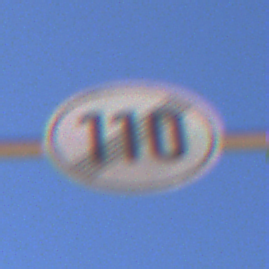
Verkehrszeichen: EndeGeschwindigkeit110
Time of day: MorningAfternoon
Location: Outdoor (RoadRail)
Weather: Clear
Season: NotSpecified
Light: Natural